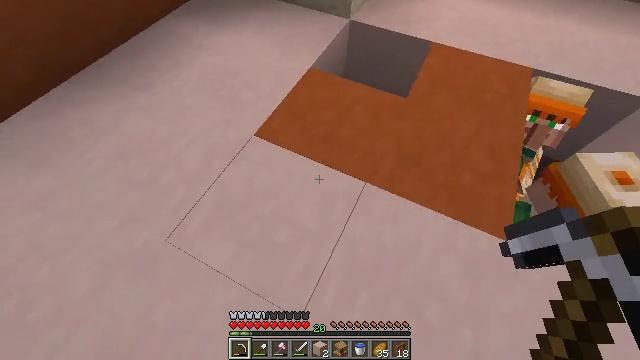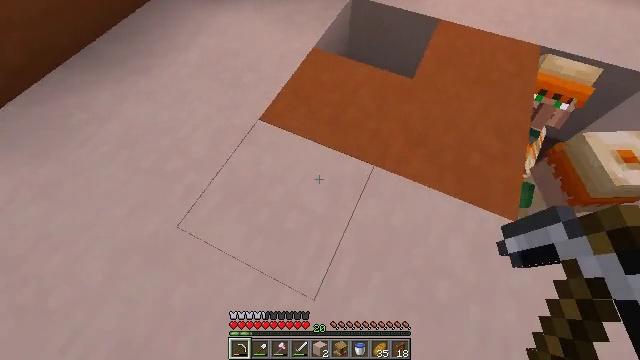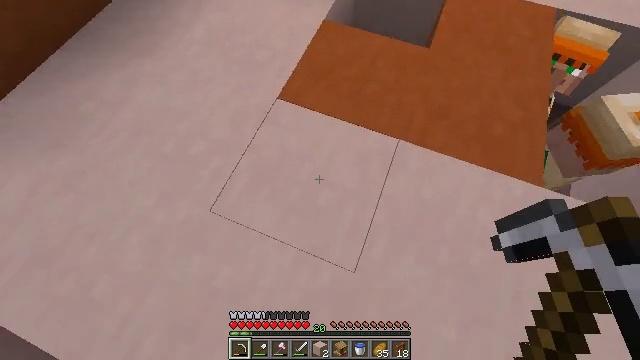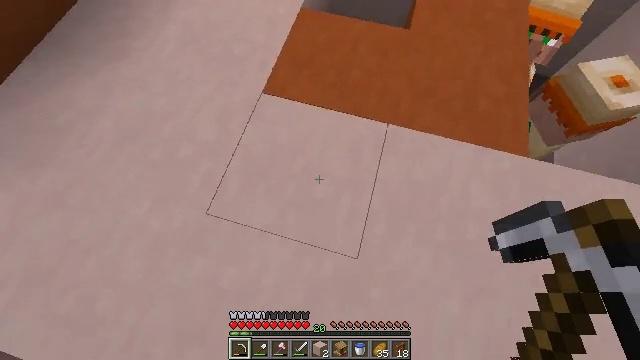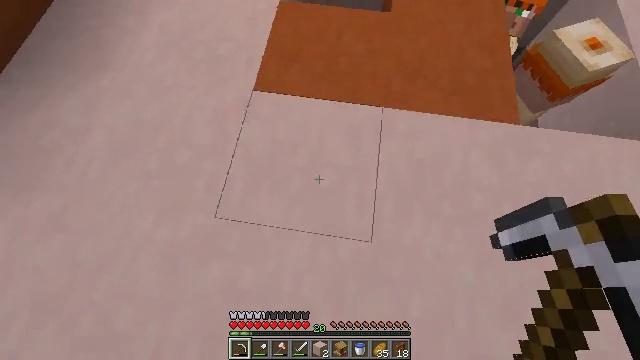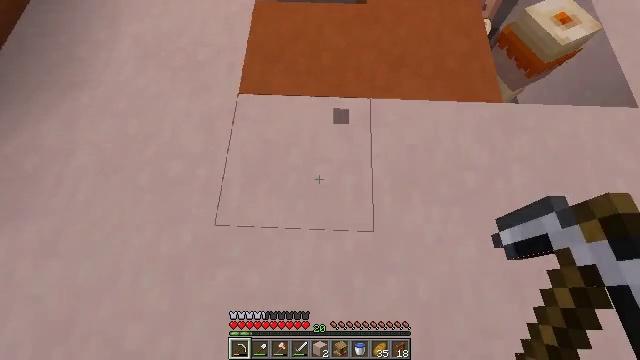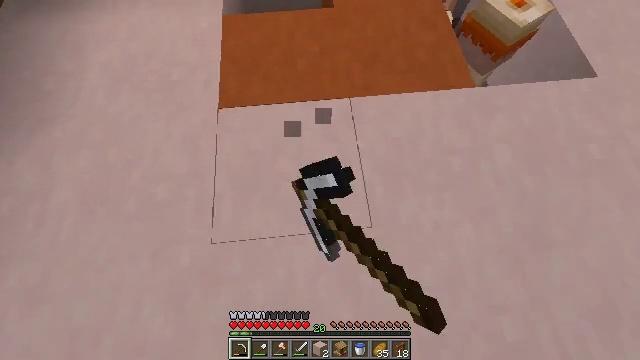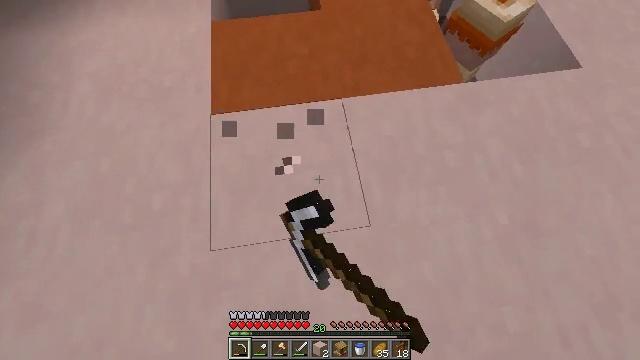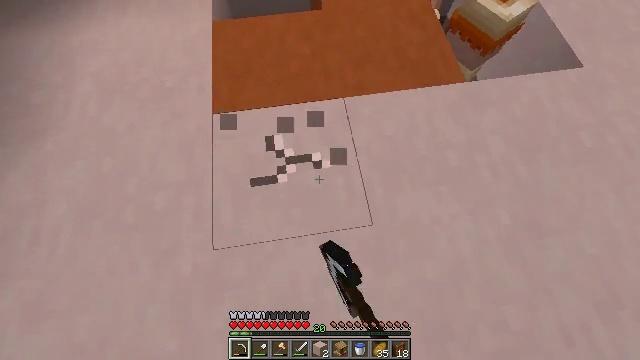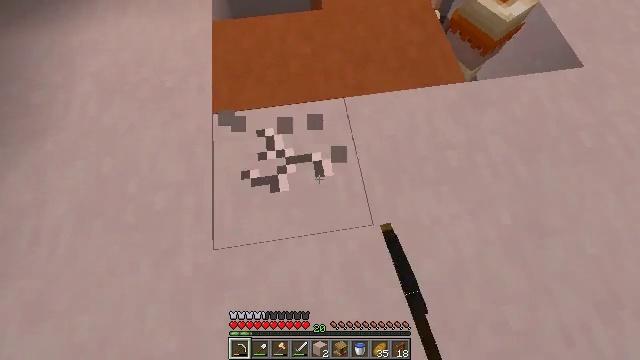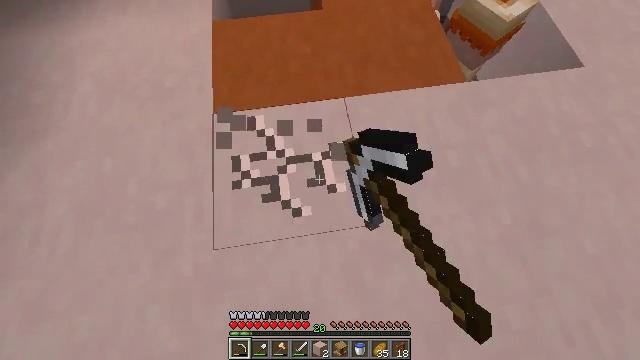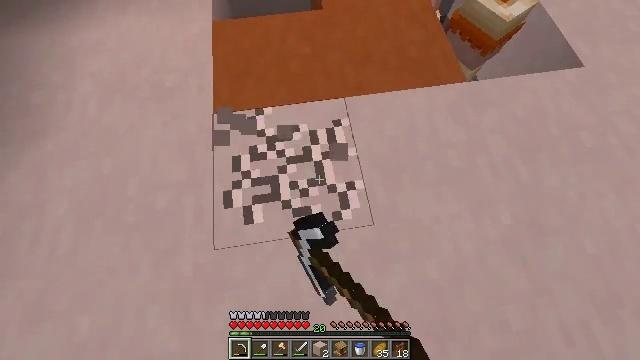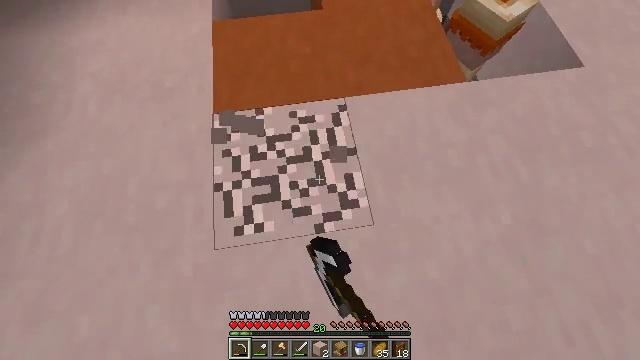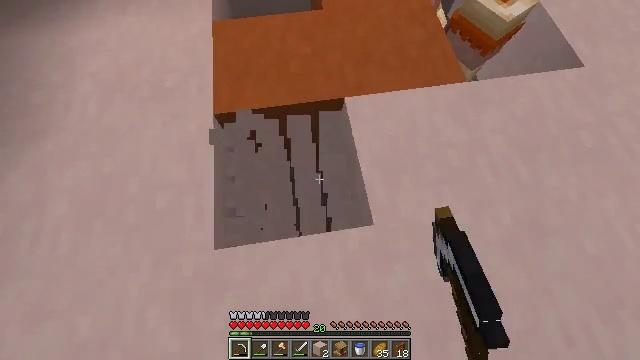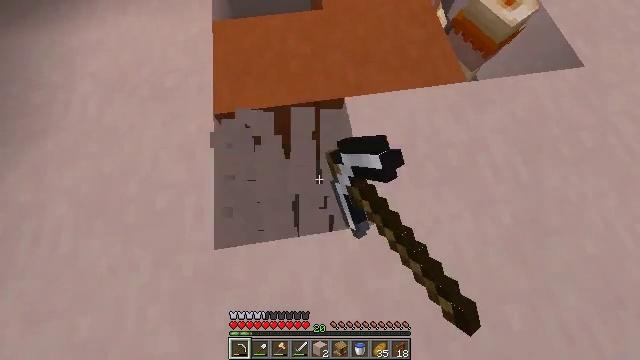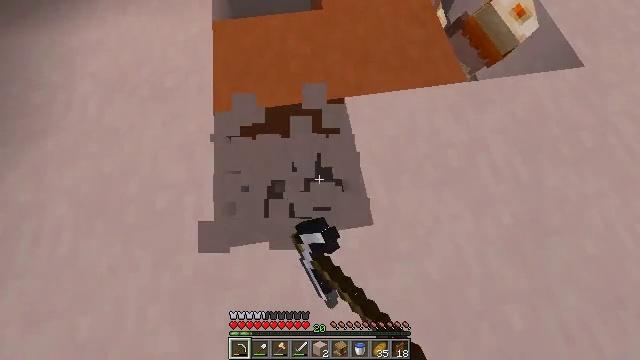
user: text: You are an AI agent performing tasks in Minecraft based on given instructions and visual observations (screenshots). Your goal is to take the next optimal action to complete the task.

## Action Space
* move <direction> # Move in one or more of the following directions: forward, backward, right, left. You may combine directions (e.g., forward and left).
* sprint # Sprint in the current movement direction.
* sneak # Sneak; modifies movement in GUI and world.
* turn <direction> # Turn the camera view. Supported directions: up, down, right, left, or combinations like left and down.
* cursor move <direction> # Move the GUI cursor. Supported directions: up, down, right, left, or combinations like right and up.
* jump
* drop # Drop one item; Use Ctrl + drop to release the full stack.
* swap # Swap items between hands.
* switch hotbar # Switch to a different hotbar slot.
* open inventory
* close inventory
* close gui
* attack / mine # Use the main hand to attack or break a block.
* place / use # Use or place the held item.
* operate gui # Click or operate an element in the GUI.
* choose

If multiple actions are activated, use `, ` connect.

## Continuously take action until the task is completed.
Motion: motion action
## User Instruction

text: Gather some white terracotta for building.
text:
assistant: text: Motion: move left, turn right and down
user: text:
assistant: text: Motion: move left, turn right and down
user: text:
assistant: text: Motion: turn right and down
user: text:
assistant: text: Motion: turn right and down
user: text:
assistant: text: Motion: turn right, attack / mine
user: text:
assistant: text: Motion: turn right and up, attack / mine
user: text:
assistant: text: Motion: turn right, attack / mine
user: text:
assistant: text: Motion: attack / mine
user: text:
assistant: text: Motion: attack / mine
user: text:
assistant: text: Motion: attack / mine
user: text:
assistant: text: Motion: attack / mine
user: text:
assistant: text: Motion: attack / mine
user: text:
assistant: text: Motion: attack / mine
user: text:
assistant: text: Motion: attack / mine
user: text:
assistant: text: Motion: attack / mine
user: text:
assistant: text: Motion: turn up
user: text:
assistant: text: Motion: turn up
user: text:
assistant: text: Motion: no_op